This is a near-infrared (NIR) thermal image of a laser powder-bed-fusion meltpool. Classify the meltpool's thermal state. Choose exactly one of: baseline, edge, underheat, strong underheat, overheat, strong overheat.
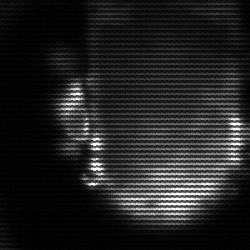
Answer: baseline